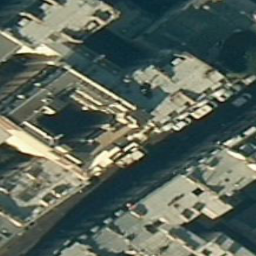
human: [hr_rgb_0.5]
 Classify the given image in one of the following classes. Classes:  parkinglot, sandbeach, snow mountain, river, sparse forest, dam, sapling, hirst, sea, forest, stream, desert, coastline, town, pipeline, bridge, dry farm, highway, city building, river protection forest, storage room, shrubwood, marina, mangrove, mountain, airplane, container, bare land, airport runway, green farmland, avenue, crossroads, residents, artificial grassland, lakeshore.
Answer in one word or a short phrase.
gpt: city building